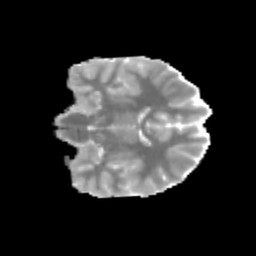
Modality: MD
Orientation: coronal
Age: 13
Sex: male
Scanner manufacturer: siemens
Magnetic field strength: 3 T
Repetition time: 3.8 s
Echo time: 0.07 s